Field crop: maize
Growth stage: 2
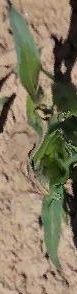
Species: maize